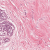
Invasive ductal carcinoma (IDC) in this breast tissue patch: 0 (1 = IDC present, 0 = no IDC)